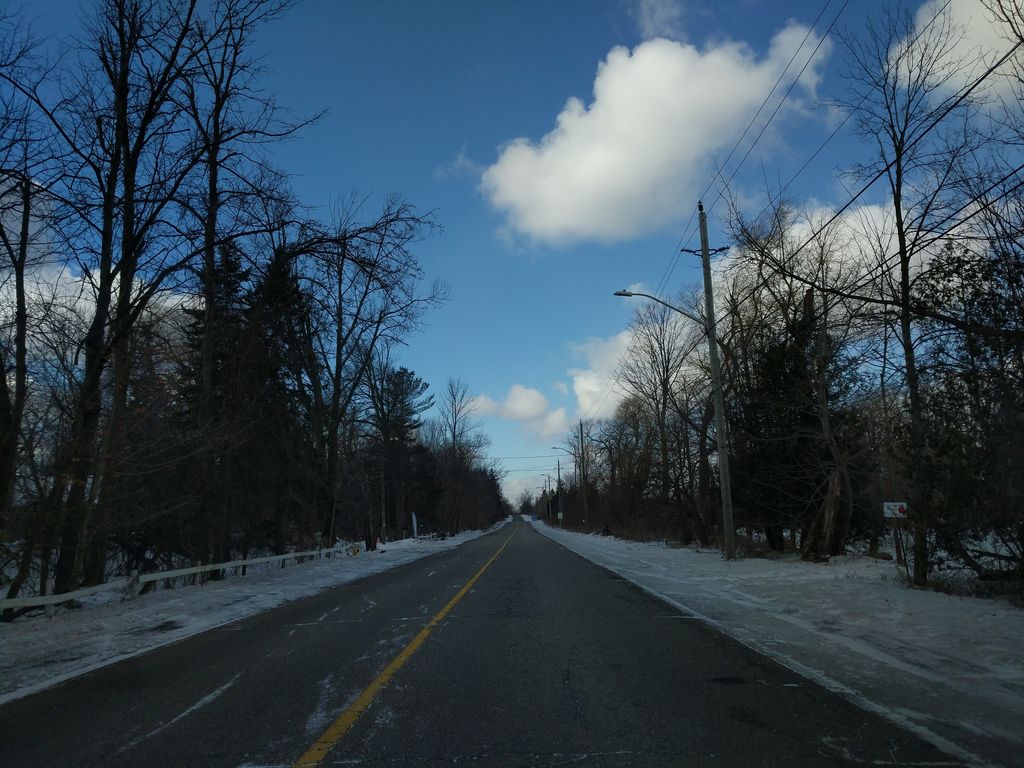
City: toronto